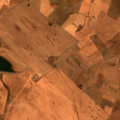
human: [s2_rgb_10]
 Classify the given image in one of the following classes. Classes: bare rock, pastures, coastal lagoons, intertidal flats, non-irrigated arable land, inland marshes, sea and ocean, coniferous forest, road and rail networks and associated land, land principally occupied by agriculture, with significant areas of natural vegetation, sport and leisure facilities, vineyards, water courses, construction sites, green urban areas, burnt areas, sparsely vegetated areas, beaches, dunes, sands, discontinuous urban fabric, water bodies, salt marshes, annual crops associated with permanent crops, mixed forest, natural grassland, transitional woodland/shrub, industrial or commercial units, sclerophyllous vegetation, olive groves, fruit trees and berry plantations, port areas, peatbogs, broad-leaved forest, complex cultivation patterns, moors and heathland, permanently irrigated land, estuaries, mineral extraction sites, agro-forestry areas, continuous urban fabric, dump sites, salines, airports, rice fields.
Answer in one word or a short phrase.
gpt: non-irrigated arable land, olive groves